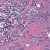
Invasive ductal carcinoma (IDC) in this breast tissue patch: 1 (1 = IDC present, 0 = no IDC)